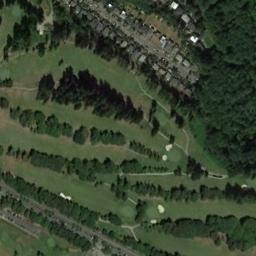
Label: golf_course